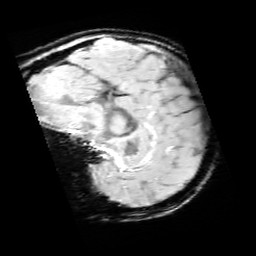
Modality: SWI
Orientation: sagittal
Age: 11
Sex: female
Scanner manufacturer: siemens
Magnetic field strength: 3 T
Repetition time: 0.027 s
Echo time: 0.02 s